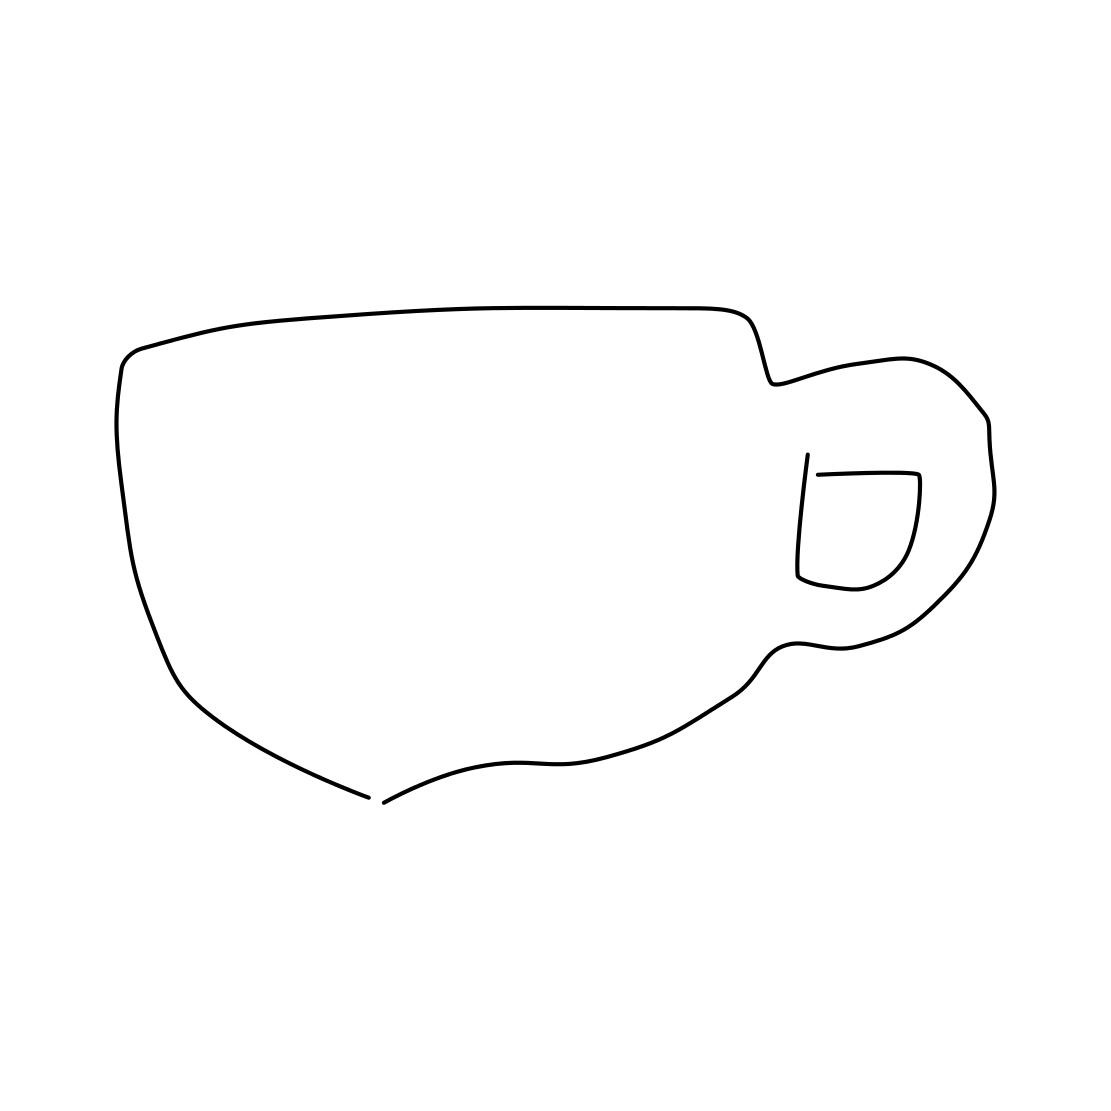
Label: teacup